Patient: sex F, age 60
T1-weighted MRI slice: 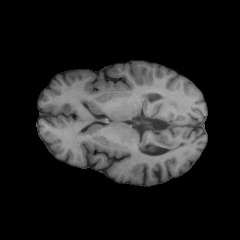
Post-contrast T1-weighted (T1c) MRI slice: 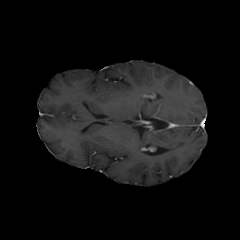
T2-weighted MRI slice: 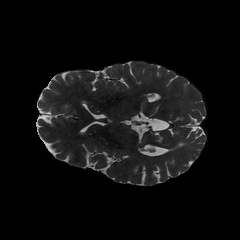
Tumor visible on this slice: no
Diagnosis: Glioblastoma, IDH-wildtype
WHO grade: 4